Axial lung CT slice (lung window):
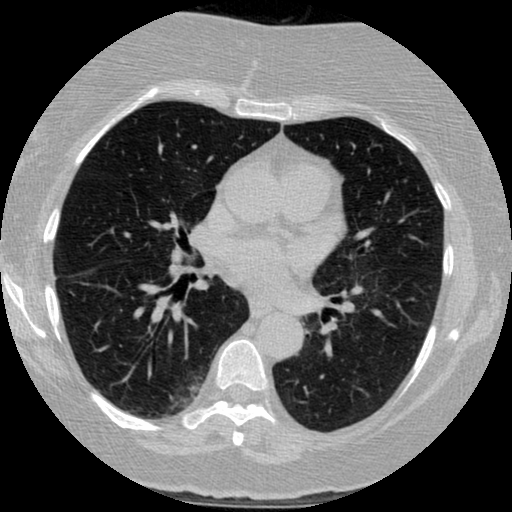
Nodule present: no